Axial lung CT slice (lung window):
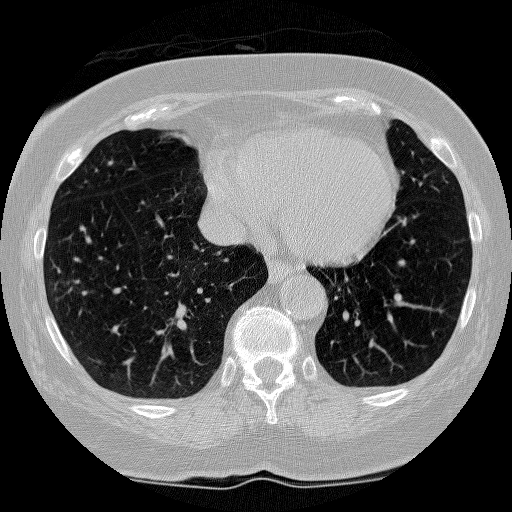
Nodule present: no